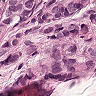
Metastatic tissue present: yes